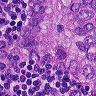
Metastatic tissue present: yes